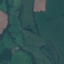
Land use / land cover: Pasture